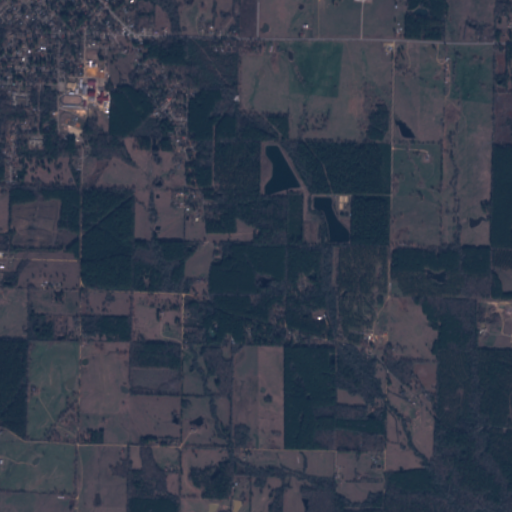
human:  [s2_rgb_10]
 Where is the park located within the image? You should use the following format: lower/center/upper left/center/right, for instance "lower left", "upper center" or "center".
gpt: The park is located in the upper left of the image.
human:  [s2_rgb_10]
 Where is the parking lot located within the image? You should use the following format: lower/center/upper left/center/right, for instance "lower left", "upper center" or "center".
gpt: The parking lot is located in the upper left of the image.
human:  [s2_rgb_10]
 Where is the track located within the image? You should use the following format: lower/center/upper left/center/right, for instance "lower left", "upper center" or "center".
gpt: The track is located in the upper left of the image.
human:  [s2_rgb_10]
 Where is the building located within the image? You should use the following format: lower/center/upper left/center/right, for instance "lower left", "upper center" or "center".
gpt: The building is located in the upper left of the image.
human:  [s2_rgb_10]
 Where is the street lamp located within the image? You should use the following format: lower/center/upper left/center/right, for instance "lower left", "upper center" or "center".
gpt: The street lamp is located in the upper left of the image.
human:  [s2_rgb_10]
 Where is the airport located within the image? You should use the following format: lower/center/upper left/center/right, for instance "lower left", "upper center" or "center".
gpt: There is no airport in the image.